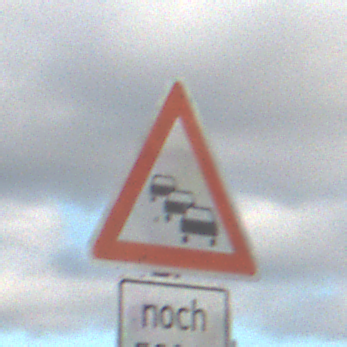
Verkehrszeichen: Stau
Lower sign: LaengeEinerStrecke3
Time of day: SunriseSunset
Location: Outdoor (RoadRail)
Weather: PartlyCloudy
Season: NotSpecified
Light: Natural